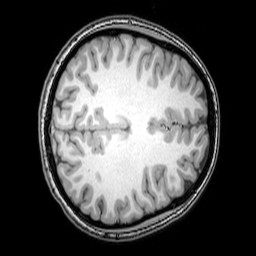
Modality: T1w
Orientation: axial
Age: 21
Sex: female
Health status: healthy
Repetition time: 0.081 s
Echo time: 0.037 s